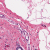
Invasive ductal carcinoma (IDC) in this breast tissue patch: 0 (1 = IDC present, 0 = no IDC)